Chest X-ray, PA view. Patient: 66 years old, sex M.
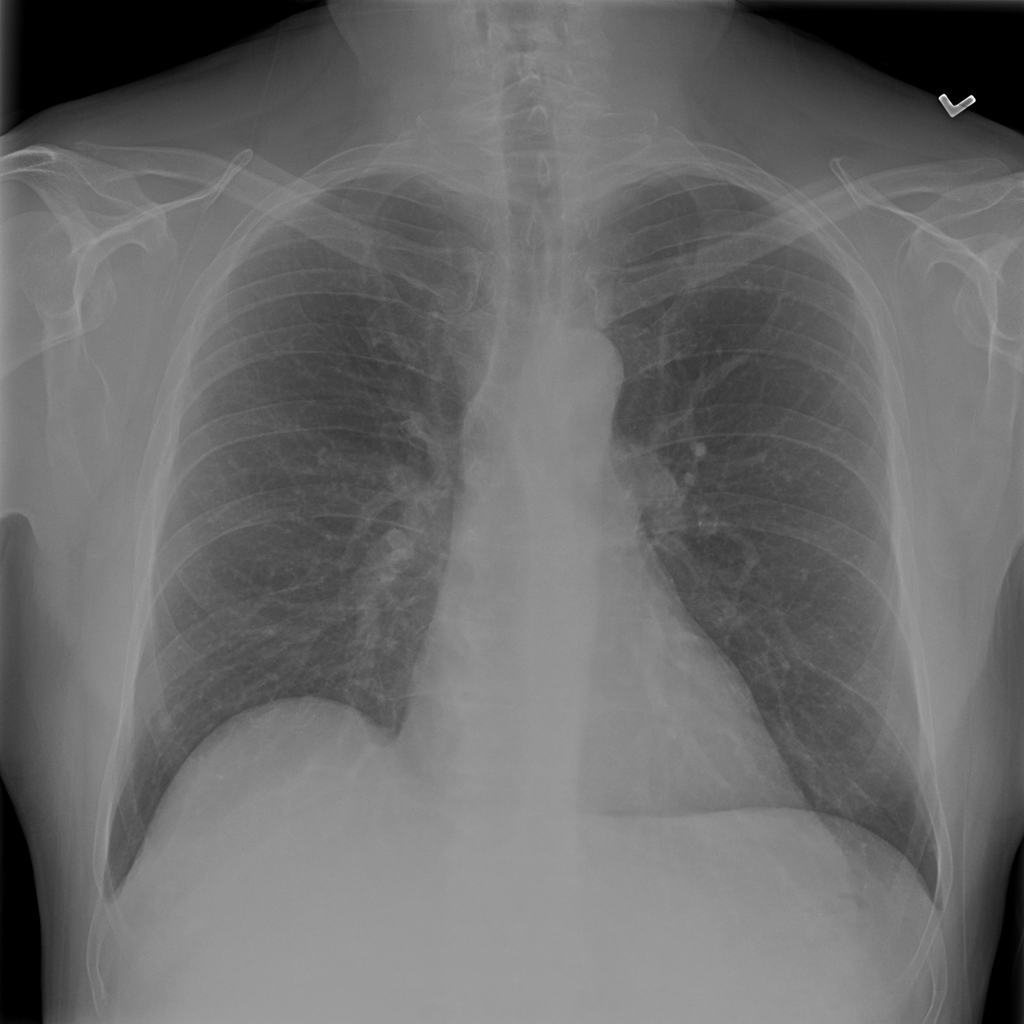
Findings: No Finding